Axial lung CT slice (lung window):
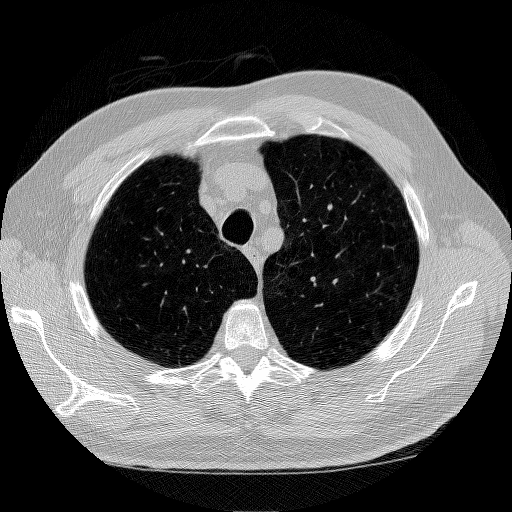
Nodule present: no